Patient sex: F
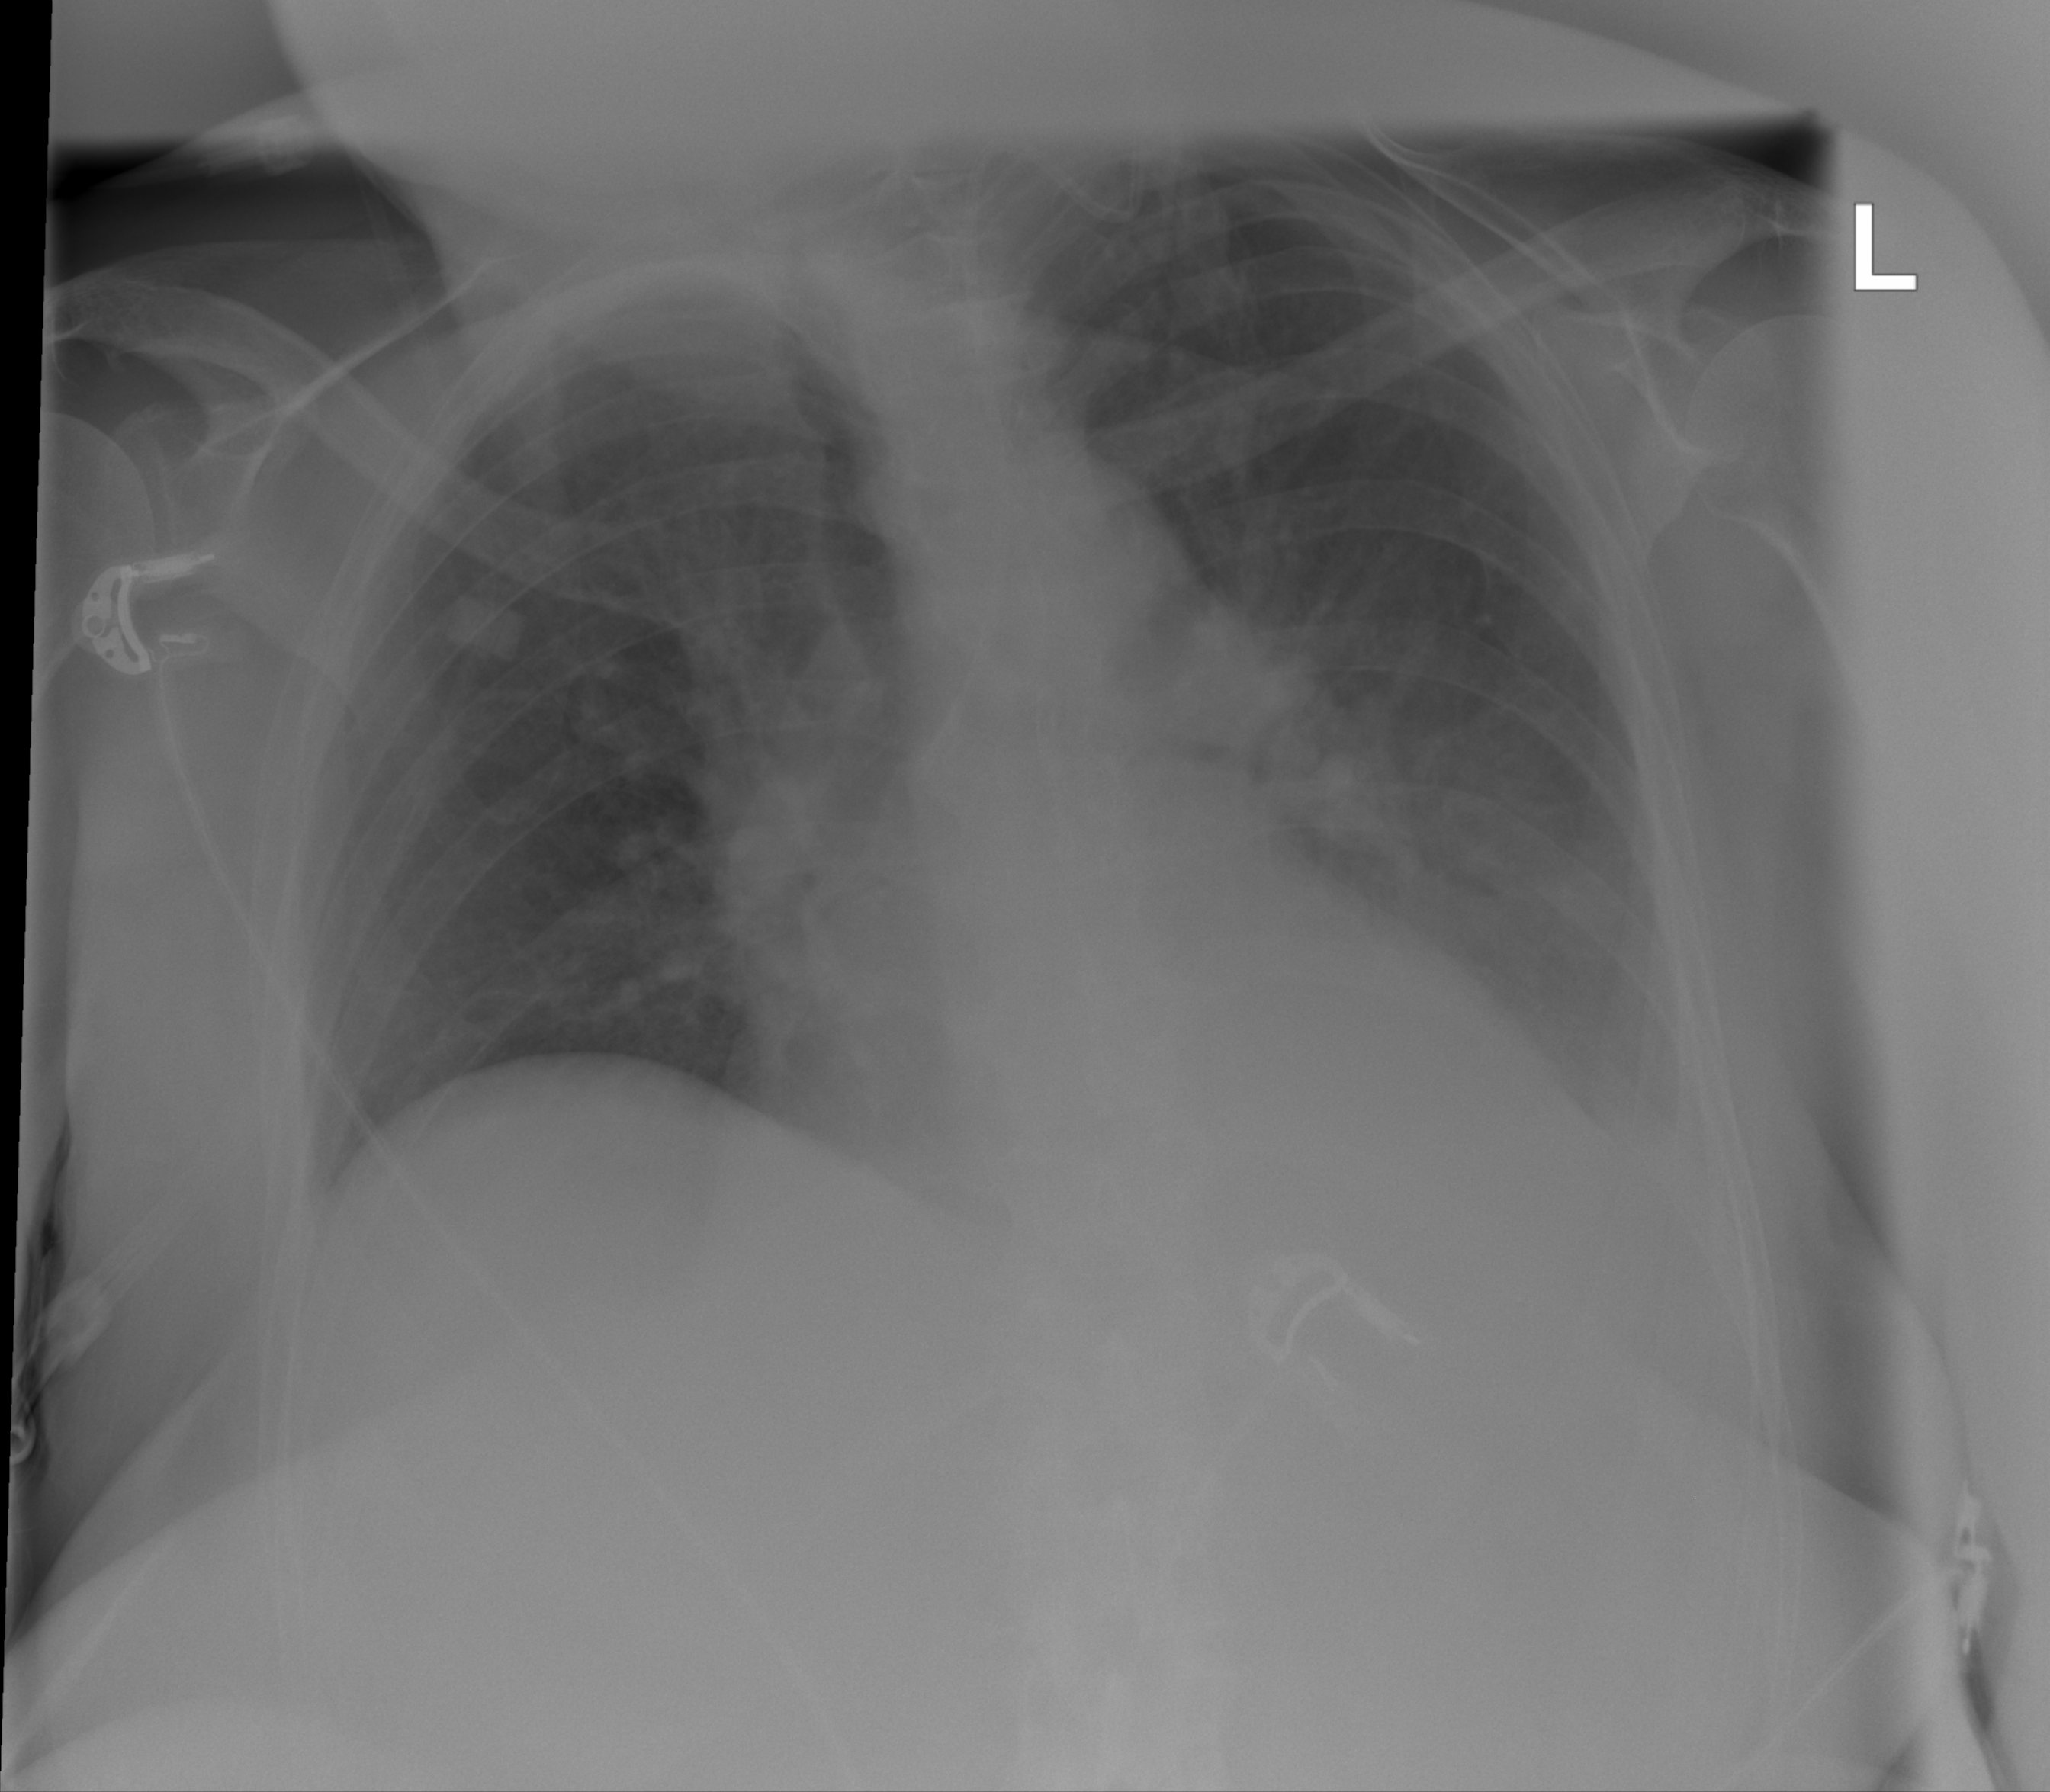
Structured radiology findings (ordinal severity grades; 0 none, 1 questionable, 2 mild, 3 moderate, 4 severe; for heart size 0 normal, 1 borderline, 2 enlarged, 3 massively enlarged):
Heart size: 0
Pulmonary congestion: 0
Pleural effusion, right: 0
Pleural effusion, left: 2
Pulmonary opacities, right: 0
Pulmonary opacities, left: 1
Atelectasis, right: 0
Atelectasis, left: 2